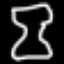
Label: hourglass